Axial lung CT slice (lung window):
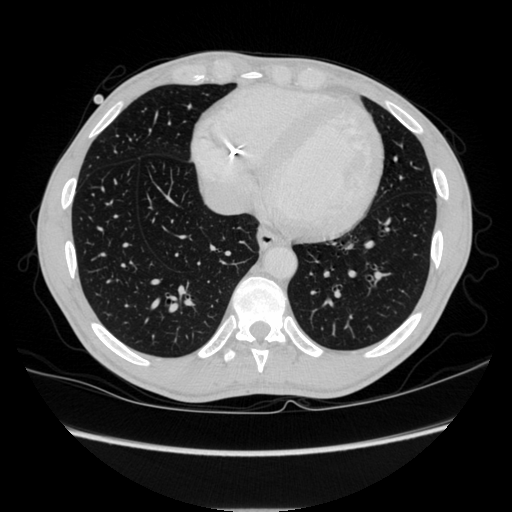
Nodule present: no